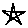
Label: star